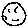
Label: moon